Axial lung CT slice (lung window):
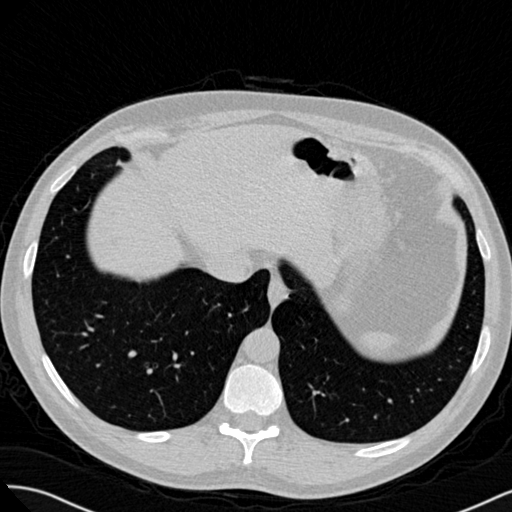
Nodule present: no